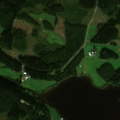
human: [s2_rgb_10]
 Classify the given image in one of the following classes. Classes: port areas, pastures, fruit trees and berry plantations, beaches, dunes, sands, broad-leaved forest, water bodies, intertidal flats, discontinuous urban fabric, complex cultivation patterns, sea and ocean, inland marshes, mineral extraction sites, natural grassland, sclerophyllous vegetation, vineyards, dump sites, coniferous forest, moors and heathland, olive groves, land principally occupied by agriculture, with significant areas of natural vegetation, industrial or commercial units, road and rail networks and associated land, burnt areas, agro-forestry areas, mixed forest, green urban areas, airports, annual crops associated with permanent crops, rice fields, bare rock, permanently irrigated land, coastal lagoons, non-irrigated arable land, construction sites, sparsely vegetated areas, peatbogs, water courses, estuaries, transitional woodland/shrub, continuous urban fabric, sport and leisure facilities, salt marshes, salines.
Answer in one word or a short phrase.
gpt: coniferous forest, mixed forest, transitional woodland/shrub, water bodies